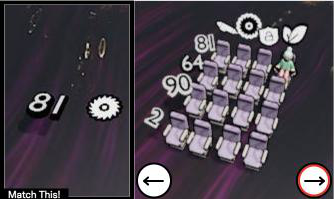
Task: seats
Answer: no